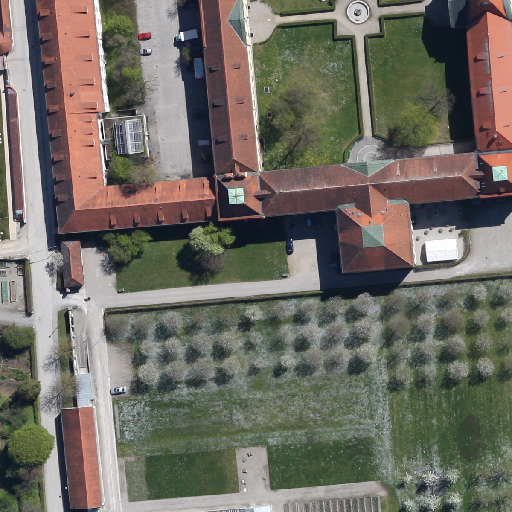
Referring expression: paved road along with tree